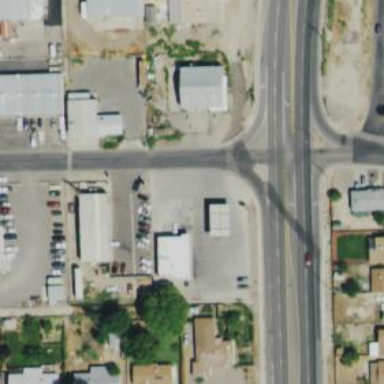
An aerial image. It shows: Asphalt road with primary link designation.